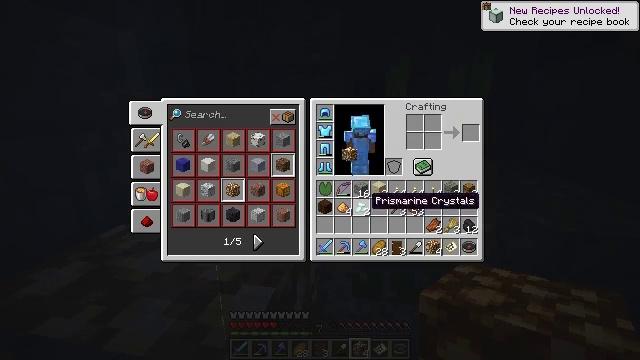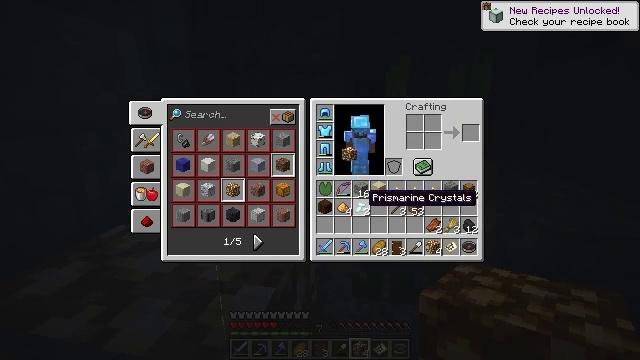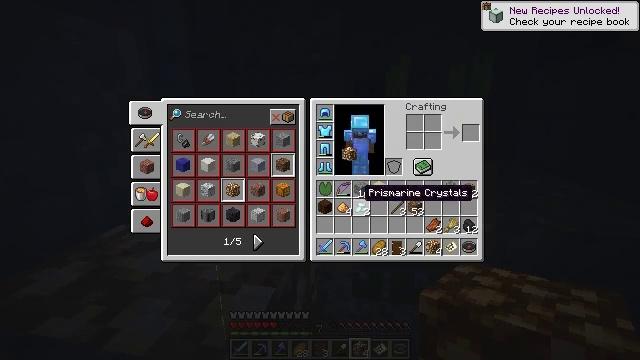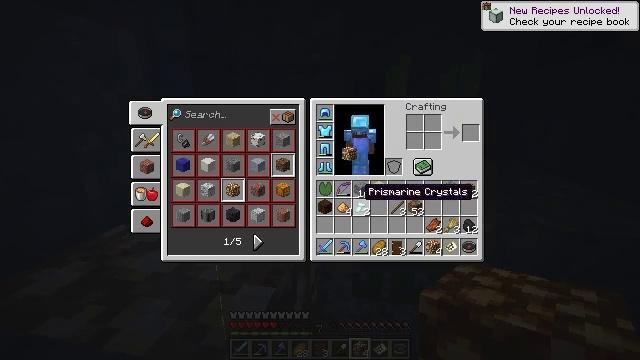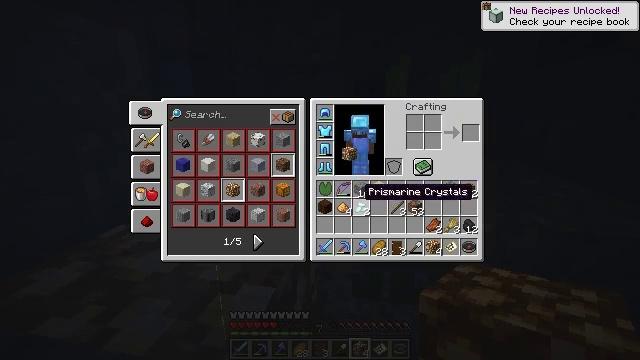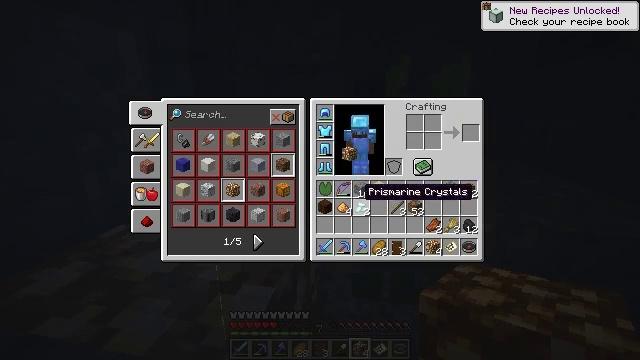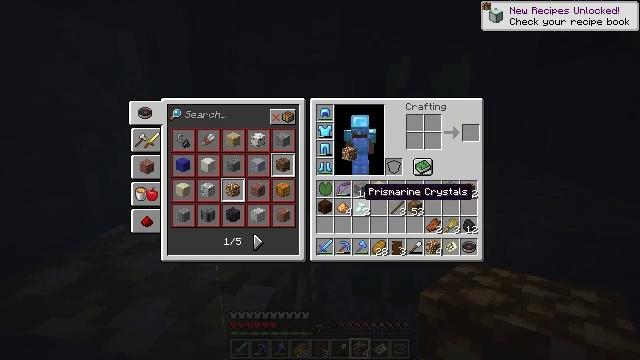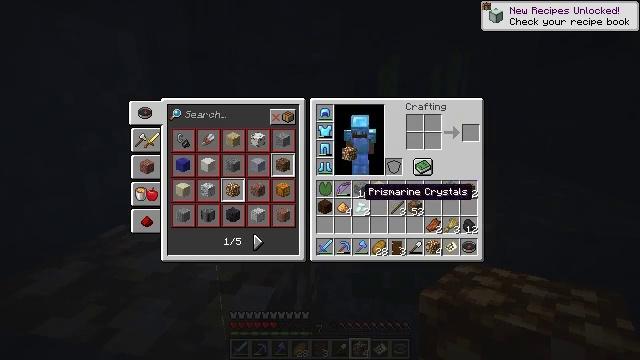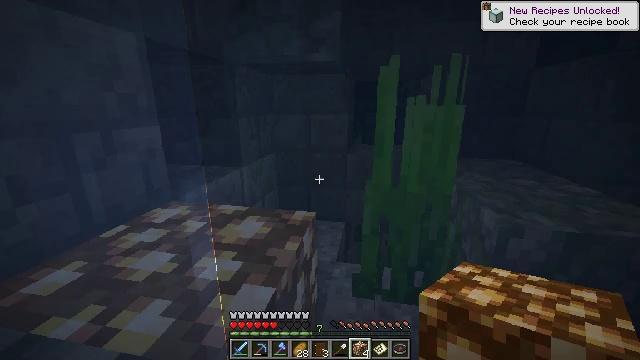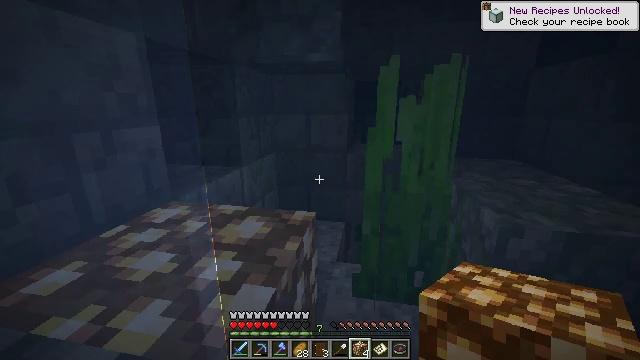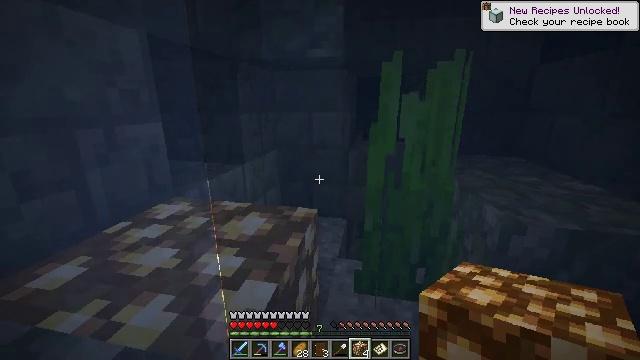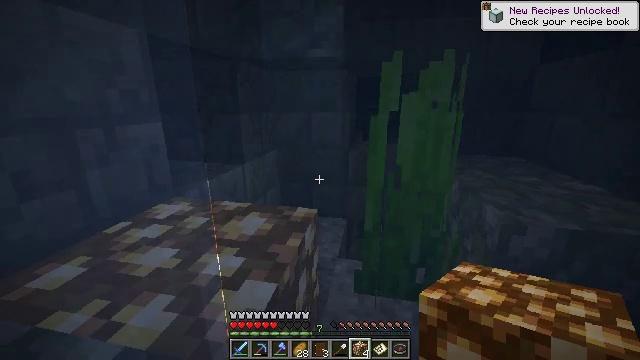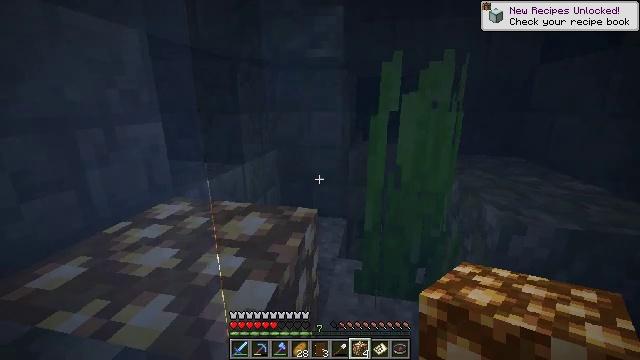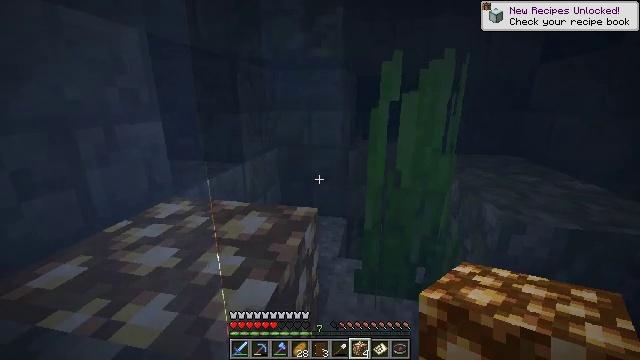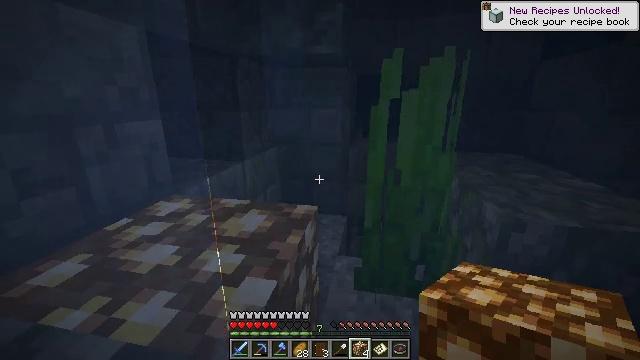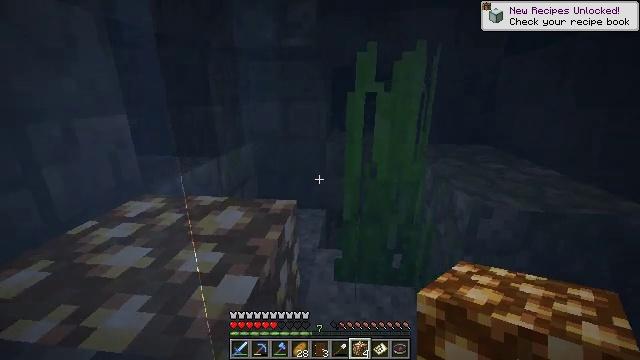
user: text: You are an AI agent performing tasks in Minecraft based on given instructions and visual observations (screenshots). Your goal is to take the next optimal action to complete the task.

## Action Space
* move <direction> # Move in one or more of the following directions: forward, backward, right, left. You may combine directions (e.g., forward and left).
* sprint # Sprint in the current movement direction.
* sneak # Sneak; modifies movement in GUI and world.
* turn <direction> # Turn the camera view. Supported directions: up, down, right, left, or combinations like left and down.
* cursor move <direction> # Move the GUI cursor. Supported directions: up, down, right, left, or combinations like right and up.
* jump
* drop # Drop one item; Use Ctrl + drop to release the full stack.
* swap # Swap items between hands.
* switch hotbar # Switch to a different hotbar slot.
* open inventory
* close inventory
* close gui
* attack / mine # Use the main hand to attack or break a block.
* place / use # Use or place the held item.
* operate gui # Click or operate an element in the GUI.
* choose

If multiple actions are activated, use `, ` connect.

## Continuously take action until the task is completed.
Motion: motion action
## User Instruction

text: Break the chest to retrieve items inside.
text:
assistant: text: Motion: no_op
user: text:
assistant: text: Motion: no_op
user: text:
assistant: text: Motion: no_op
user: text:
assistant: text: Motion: no_op
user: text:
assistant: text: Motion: no_op
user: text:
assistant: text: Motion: no_op
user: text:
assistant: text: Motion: no_op
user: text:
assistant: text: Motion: close inventory
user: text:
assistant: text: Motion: close inventory
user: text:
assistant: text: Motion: close inventory
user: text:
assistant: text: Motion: no_op
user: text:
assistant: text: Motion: no_op
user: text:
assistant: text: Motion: no_op
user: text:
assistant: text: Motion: no_op
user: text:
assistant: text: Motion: turn right and down
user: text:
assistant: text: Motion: turn right and down
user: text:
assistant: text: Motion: turn right and down
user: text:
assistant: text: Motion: turn right and down
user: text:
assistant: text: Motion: turn right
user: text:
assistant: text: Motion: turn right
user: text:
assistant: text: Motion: no_op
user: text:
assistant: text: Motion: turn right
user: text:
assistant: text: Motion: turn right and down
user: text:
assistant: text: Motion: turn right
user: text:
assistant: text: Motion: no_op
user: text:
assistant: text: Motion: no_op
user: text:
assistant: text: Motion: no_op
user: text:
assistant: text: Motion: move forward
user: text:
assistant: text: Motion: move forward
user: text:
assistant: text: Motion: move forward